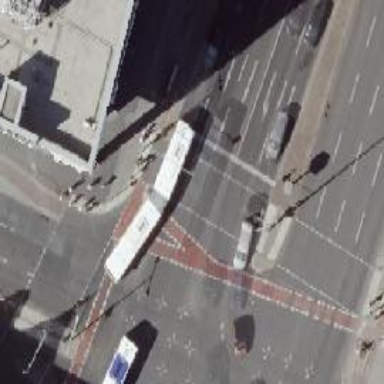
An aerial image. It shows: Road crossing with traffic signals.